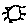
Label: sun